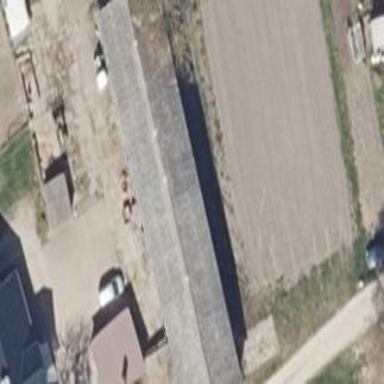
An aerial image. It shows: Rural barn.